高三 · 代数
$\left(x^{2}-x-a\right)^{3}$ 的展开式的各项系数和为 -32 , 则该展开式中含 $x^{9}$ 项的系数是 ( )
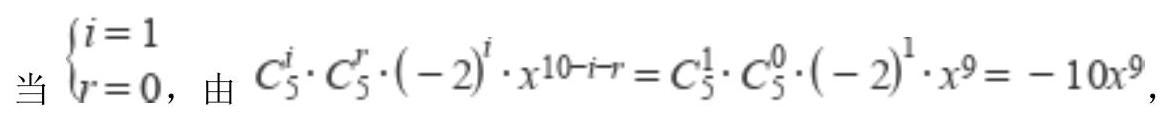
A. 3
B. 4
C. $\frac{1}{3}$
D. $\frac{1}{4}$
答案: ACD
解析: 答案: B

【解析】 $\because\left(x^{2}-x-a\right)^{3}$ 的展开式的各项系数和为 -32

令 $x=1$, 可得 $\left(1^{2}-1-a\right)^{3}=32$,

故: $(-a)^{3}=-32$, 解得: $a=2$,

故: $\left(x^{2}-x-a\right)^{5}=\left(x^{2}-x-2\right)^{5}=(x-2)^{3}(x+1)^{3}$,

设 $(x-2)^{2}$ 展开通项公式为: $T_{i+1}=C_{5}^{i} x^{5-i}(-2)^{i}$,

设 $(x+1)^{\nu}$ 展开通项公式为: $M_{r+1}=C_{5}^{r} x^{5-r}(1)^{r}$,
则 $(x-2)^{3}(x+1)^{2}$ 展开通项公式为展开式中含 $x^{y}$,

即 $C_{5}^{i} \cdot x^{5-i} \cdot(-2)^{i} \cdot C_{5}^{r} \cdot x^{5-r} \cdot(1)^{r}=C_{5}^{i} \cdot C_{5}^{r} \cdot(-2)^{i} \cdot x^{5-r} \cdot x^{5-i}=C_{5}^{i} \cdot C_{5}^{r} \cdot(-2)^{i} \cdot x^{10-i-r}$ 中 $x$ 的幂是 9 ,故 $10-i-r=9$, 可得 $i+r=1$,

又 $\because 0 \leq i \leq 5,0 \leq r \leq 5$ 且 $i, r \in N$,

可得 $\left\{\begin{array}{l}i=0 \\ r=1 \text { 或 }\end{array}\left\{\begin{array}{l}i=1 \\ r=0\end{array}\right.\right.$,

当 $\left\{\begin{array}{l}i=0 \\ r=1, \text { 由 } C_{5}^{i} \cdot C_{5}^{r} \cdot(-2)^{i} \cdot x^{10-i-r}=C_{5}^{0} \cdot C_{5}^{1} \cdot(-2)^{0} \cdot x^{9}=5 x^{9},\end{array}\right.$

该展开式中含 $x^{9}$ 项的系数为 $-10+5=-5$.

故答案为: B

13.答案: A,C,D

【解析】 对于 A: 由二项式系数的性质知, $(a-b)^{11}$ 的二项式系数之和为 $2^{11}=2048$, 项 A 符合题意;因为 $(a-b)^{11}$ 的展开式共有 12 项, 中间两项的二项式系数最大,

即第 6 项和第 7 项的二项式系数最大, 选项 C 符合题意, $\mathrm{B}$ 不符合题意;

因为展开式中第 6 项的系数是负数, 且绝对值最大,

所以展开式中第 6 项的系数最小, 项 $\mathrm{D}$ 符合题意;

故答案为: ACD